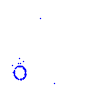
Particle: proton